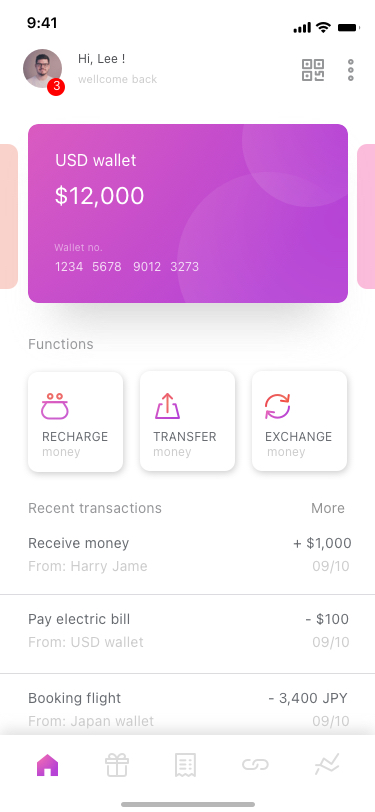
Text in this UI design:
Recent transactions
More
Receive money
From: Harry Jame
+ $1,000
09/10
Pay electric bill
From: USD wallet
09/10
- $100
Booking flight
From: Japan wallet
- 3,400 JPY
09/10
money
EXCHANGE
TRANSFER
money
money
RECHARGE
Functions
Cvv no.
334
Wallet no.
5678
9012
3273
1234
$12,000
USD wallet
Hi, Lee !
wellcome back
3